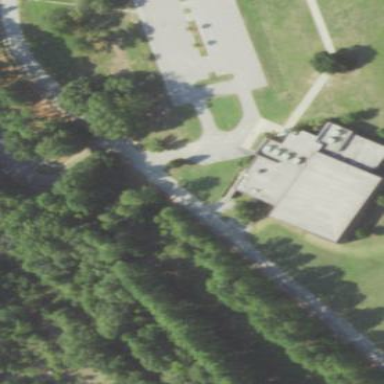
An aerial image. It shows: Library building.